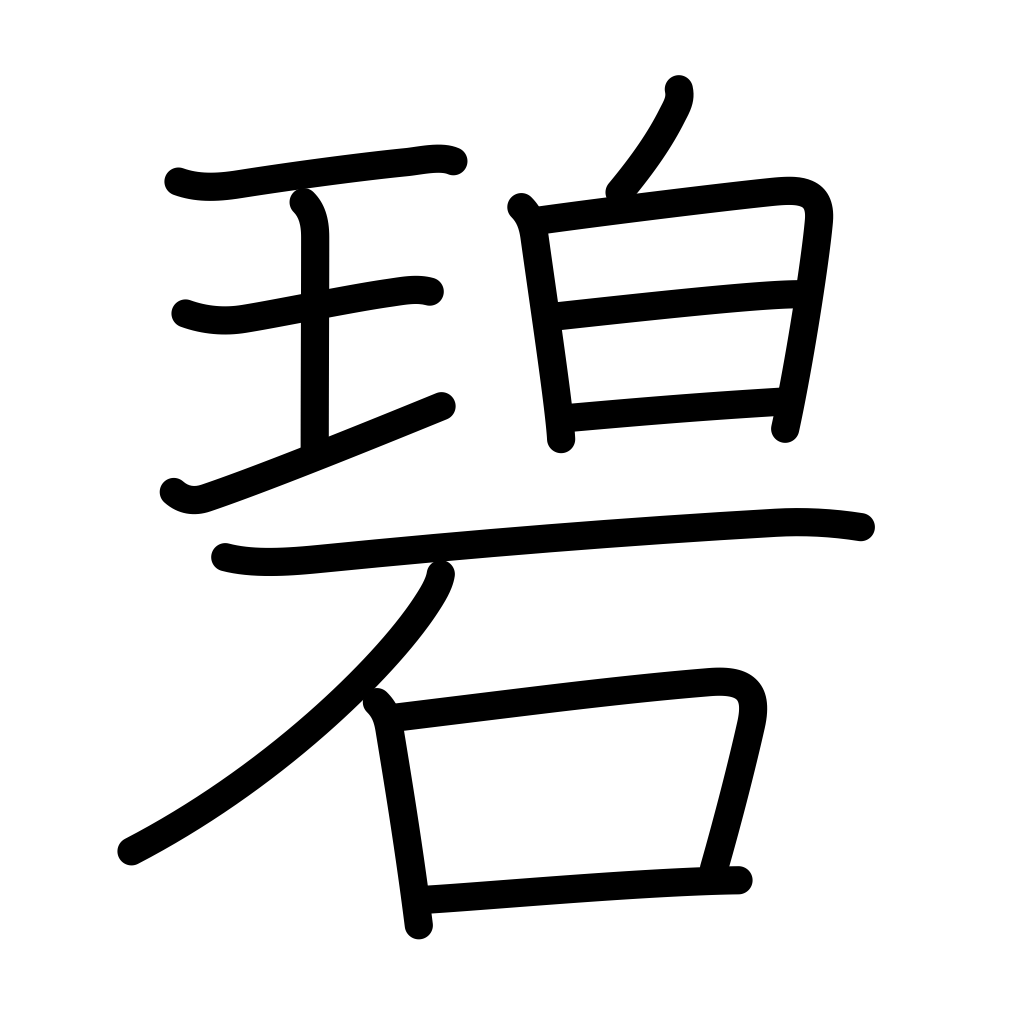
Meaning: blue, green